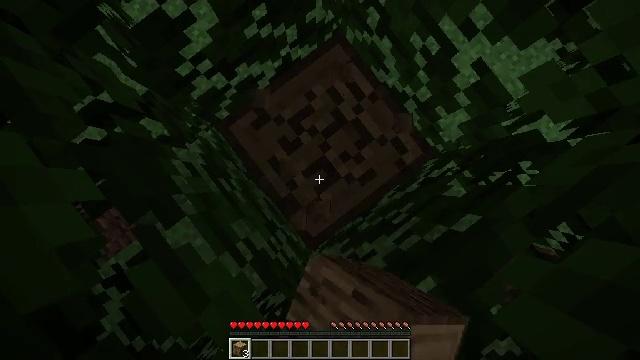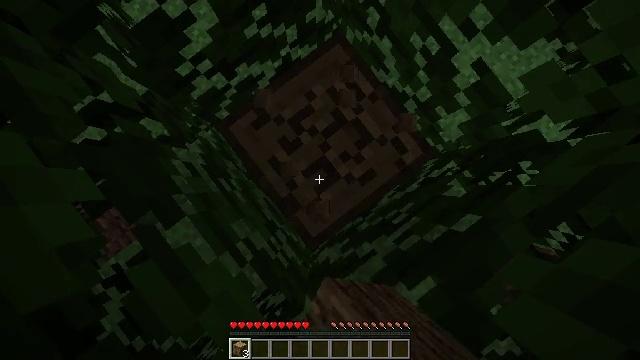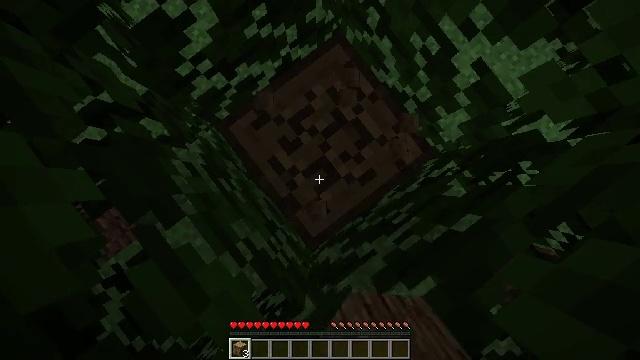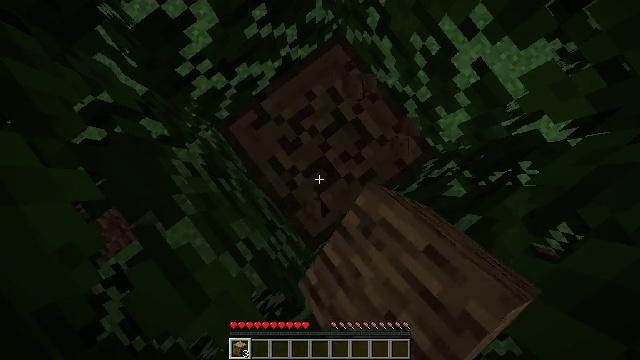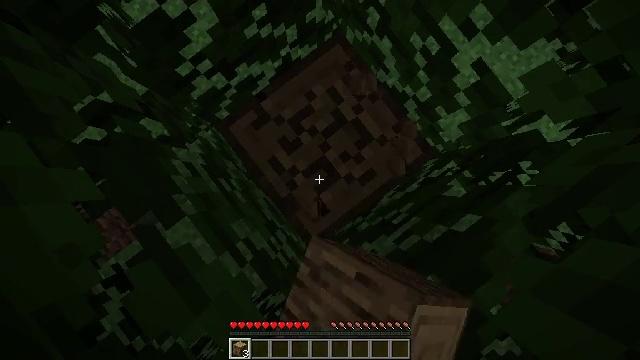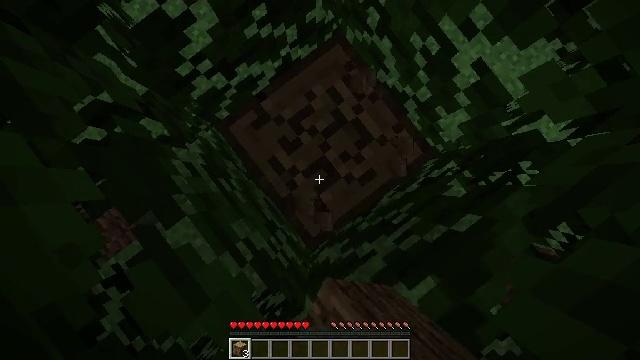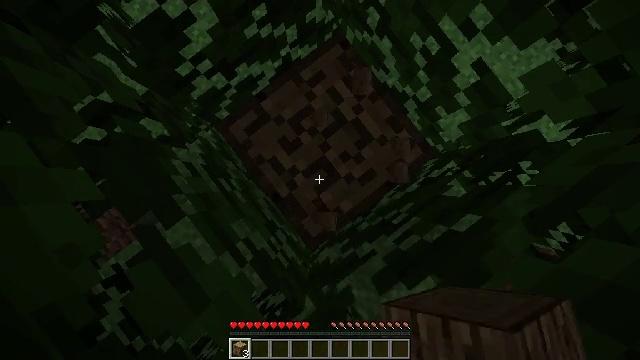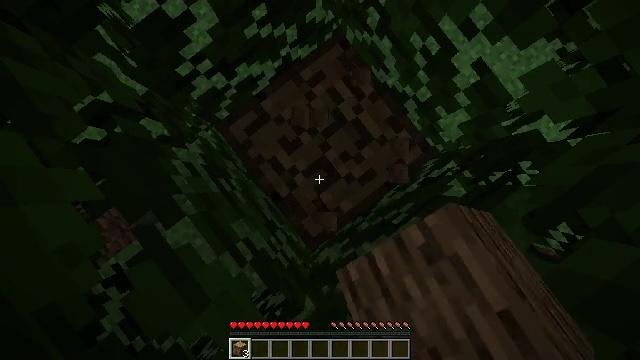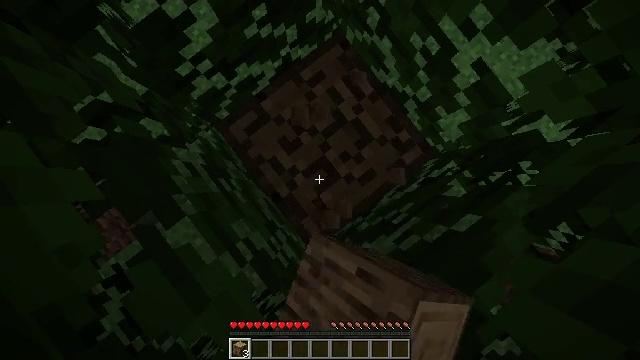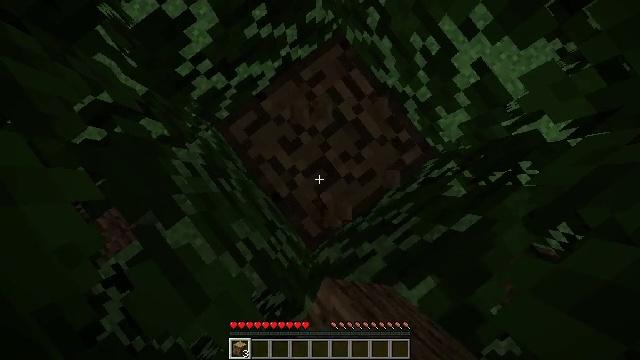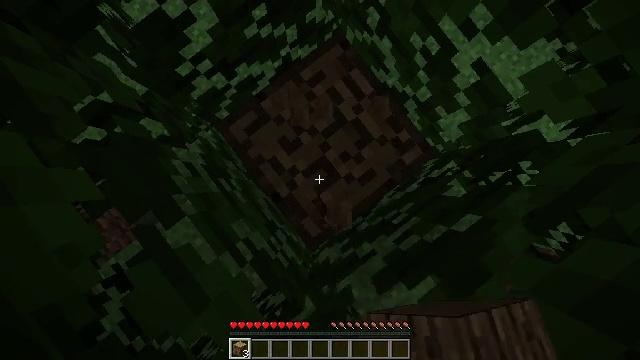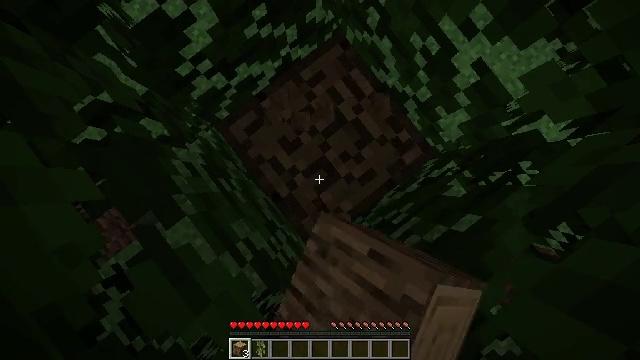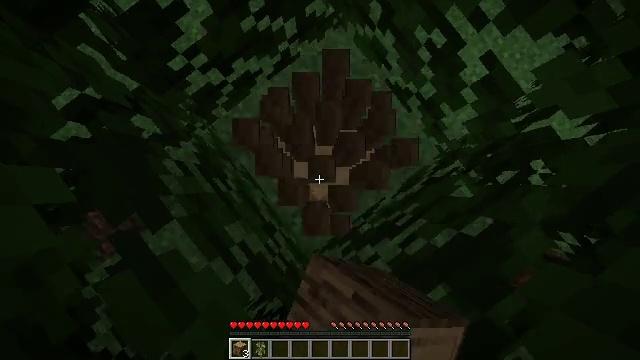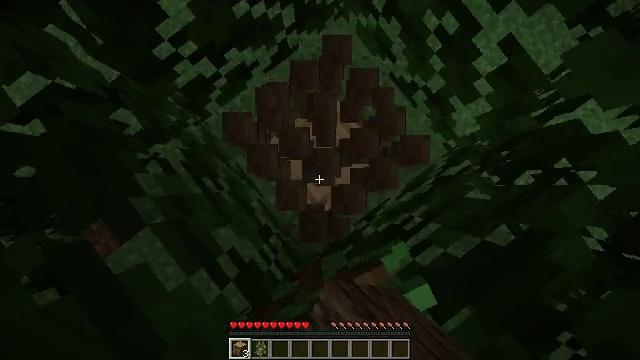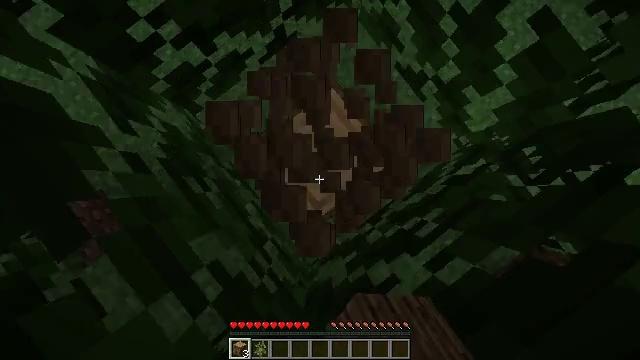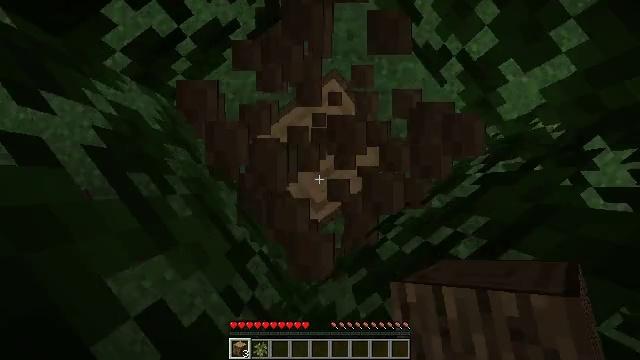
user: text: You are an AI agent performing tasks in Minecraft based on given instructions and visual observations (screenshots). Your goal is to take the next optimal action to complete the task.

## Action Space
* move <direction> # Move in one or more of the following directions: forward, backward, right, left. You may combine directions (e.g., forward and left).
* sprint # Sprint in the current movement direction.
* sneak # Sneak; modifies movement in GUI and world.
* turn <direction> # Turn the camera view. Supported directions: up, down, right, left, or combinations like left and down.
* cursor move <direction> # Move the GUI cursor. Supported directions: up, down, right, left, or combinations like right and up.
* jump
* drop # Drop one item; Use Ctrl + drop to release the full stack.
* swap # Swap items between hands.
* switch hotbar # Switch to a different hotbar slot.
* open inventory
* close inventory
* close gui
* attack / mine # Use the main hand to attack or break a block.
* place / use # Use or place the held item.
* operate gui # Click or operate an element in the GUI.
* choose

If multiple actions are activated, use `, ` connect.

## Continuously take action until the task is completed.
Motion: motion action
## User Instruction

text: Mine the oak log.
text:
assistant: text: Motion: attack / mine
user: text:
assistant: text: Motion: attack / mine
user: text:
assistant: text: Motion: attack / mine
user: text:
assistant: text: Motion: attack / mine
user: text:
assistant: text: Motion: attack / mine
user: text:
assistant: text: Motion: attack / mine
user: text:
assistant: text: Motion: attack / mine
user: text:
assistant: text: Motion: attack / mine
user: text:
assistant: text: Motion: attack / mine
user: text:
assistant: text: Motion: attack / mine
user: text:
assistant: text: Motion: attack / mine
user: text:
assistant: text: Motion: attack / mine
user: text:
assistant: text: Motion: attack / mine
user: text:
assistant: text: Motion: attack / mine
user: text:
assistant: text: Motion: attack / mine
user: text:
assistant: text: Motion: turn left and up, attack / mine
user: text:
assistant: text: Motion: attack / mine